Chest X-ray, PA view. Patient: 52 years old, sex F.
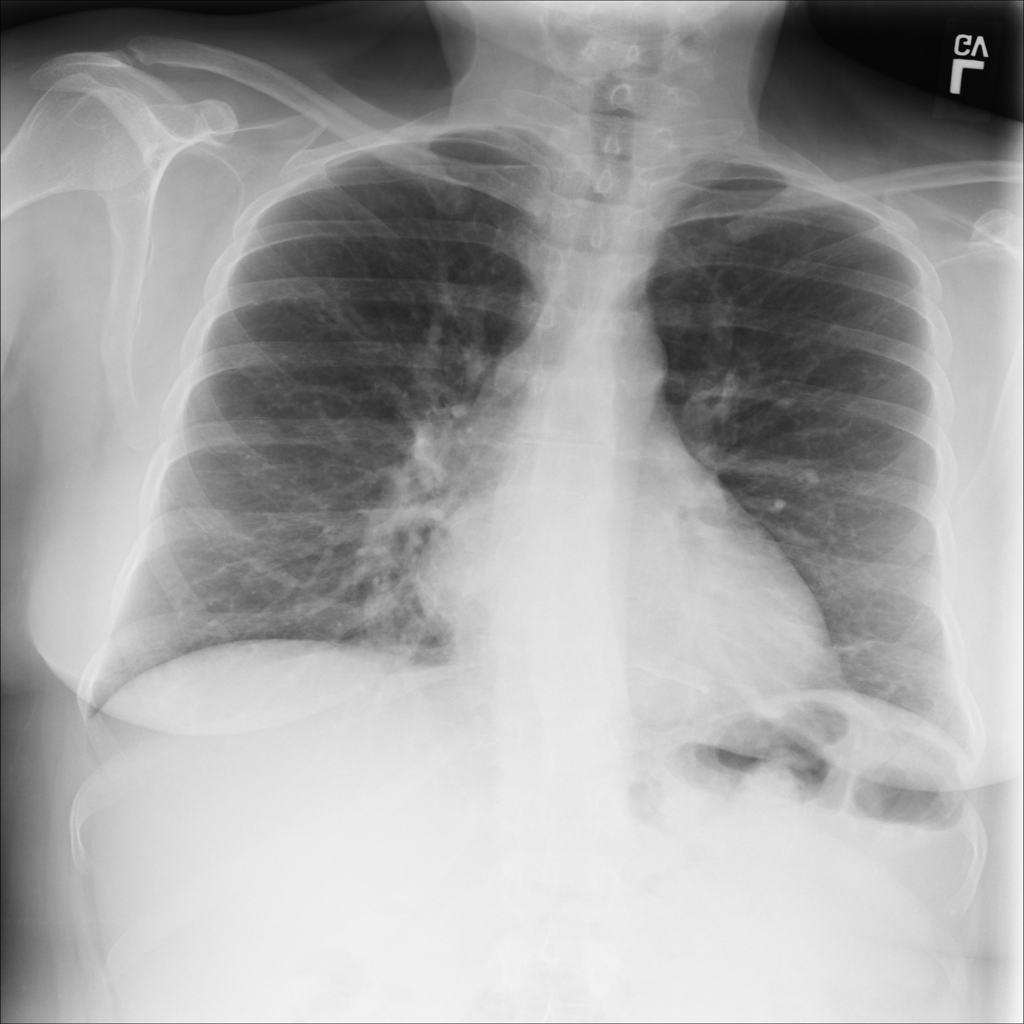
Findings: No Finding